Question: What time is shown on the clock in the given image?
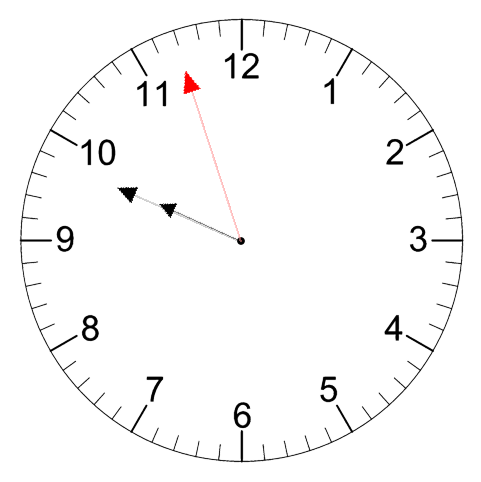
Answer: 09:48:57